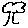
Label: tree